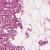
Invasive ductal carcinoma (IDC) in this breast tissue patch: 0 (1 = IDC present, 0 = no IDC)